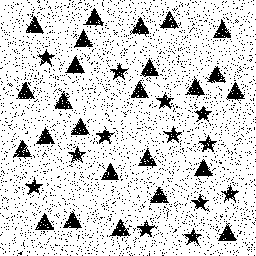
Squares: 0
Triangles: 25
Stars: 13
Total shapes: 38